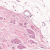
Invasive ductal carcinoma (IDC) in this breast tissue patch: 0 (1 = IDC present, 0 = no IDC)